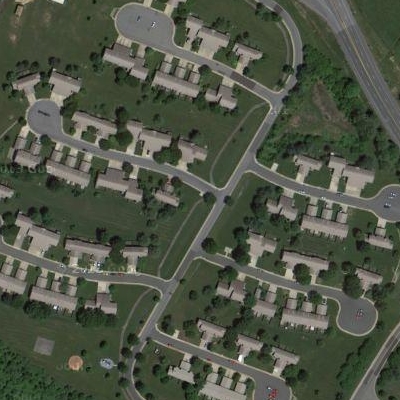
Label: fResident